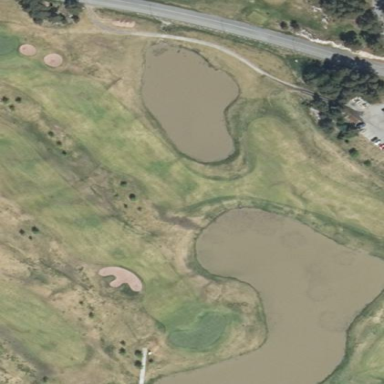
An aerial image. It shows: Golf fairway surrounded by grass.